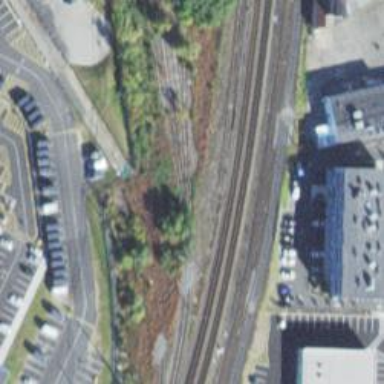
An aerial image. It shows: Disused railway.